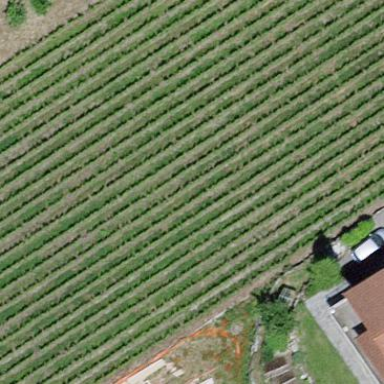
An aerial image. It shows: Vineyard.